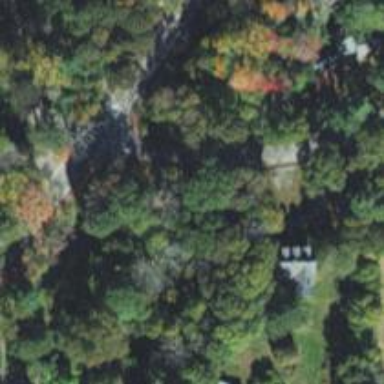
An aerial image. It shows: Culvert tunnel.